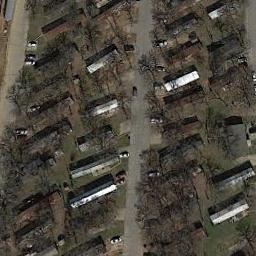
Label: residential